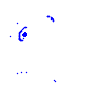
Particle: pion